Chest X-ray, PA view. Patient: 68 years old, sex F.
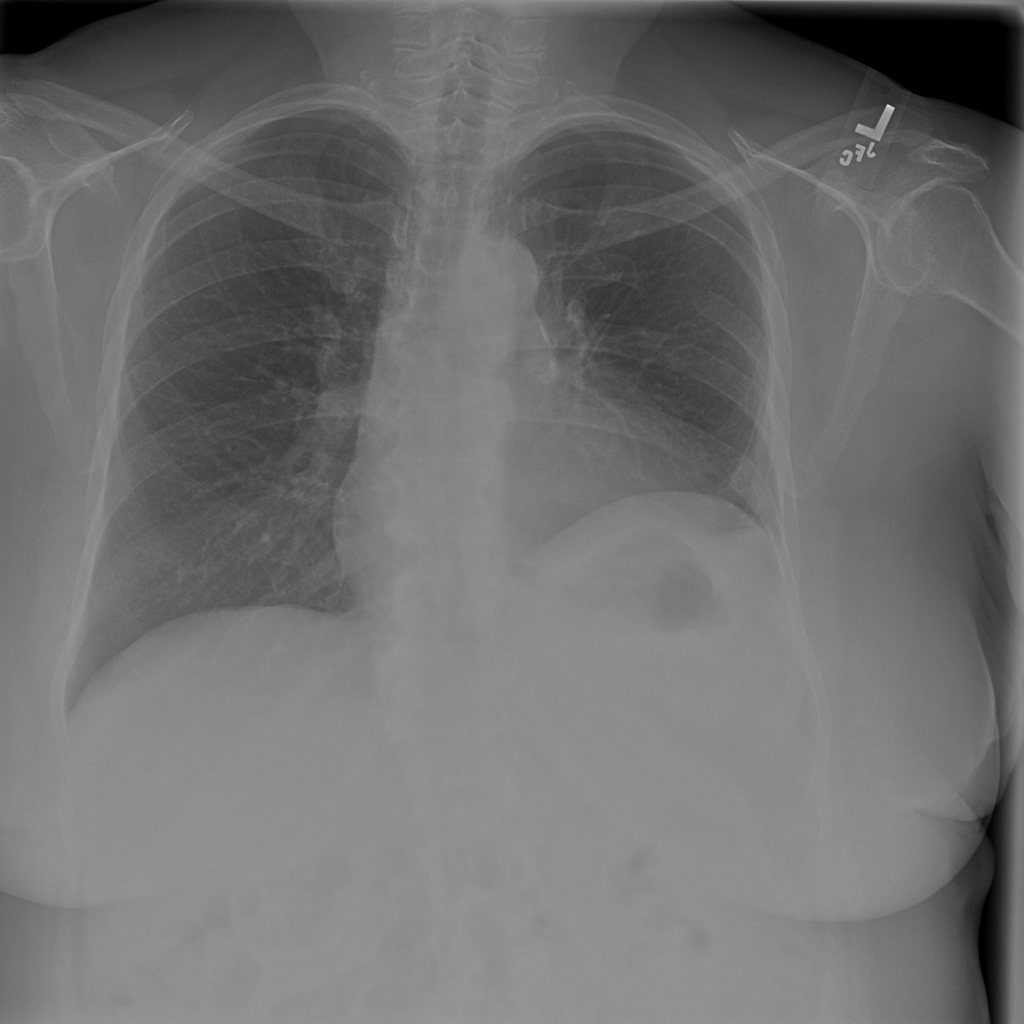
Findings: Pleural_Thickening